Question: I'm new to data scinece and I need any help, please.
I need to put labels from column (integers) on to the graphed line on the plot at certain x points, like x=20, then, x=50, then x=80 or at least every 20-30 steps. I am using geam_text, but it puts the labels on every point that it draws, and I need only on some certain points, so it is readable.
the code is:
'''
ggp<-cut_offs %>%
ggplot(mapping=aes(x=IL6, y=RhoTSHT3_in_less))+
geom_line(color="blue")+
geom_point(col=ifelse(cut_offs$pvalTSHT3_in_less<0.05, "red", "black"))+
ylim(0.1,0.7)+
geom_text(aes(label=n_more))
'''
So, I guess I need to change my last line of code to something like this:
'geom_text(aes(label=ifelse(x in labels, cut_offs$n_more, "")))'
where labels is a list with point where I wanna put labels.
currently, my graph looks like this, which is unreadable:

I tried this
'geom_text(aes(label=ifelse(x in labels, cut_offs$n_more, "")))'
and of course it's not working, how do I write it in R?
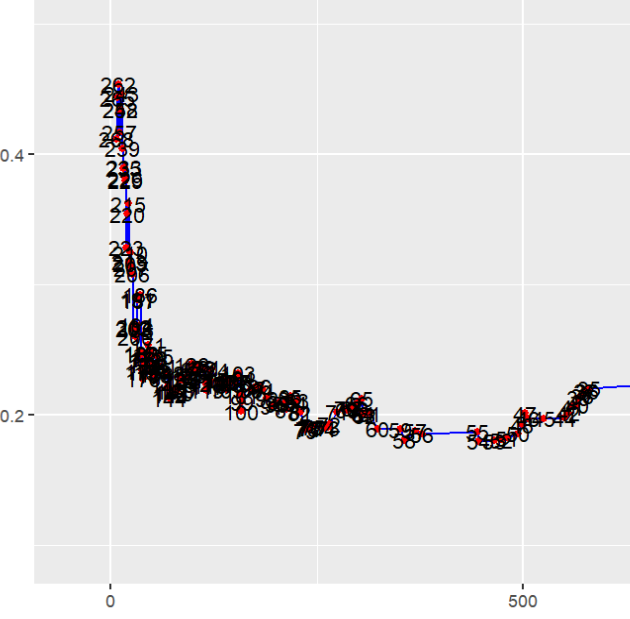
Answer: We don't have your actual data to demonstrate an answer, but I have constructed a very similar set with the same names, range and approximate shape as your own (see footnote).
Using this, we see that your code produces much the same set of problems:
'''
library(tidyverse)
cut_offs %>%
ggplot(aes(IL6, RhoTSHT3_in_less)) +
geom_line(color = "blue")+
geom_point(col = ifelse(cut_offs$pvalTSHT3_in_less < 0.05, "red", "black"))+
ylim(0.1, 0.7) +
geom_text(aes(label = n_more))
'''
<URL>
To label, say, only every 25th measurement along the x axis, we can do:
'''
cut_offs %>%
ggplot(aes(IL6, RhoTSHT3_in_less)) +
geom_line(color = "blue")+
geom_point(col = ifelse(cut_offs$pvalTSHT3_in_less < 0.05, "red", "black"))+
ylim(0.1, 0.7) +
geom_text(data = . %>% filter(row_number() %% 25 == 1), aes(label = n_more),
nudge_y = 0.05)
'''
##
'''
set.seed(1)
cut_offs <- data.frame(IL6 = seq(0, 500, len = 251),
RhoTSHT3_in_less = c(seq(0.45, 0.22, len = 20) +
rnorm(20, 0, 0.02),
runif(231, .2, .25)),
n_more = sample(300, 251),
pvalTSHT3_in_less = runif(251, 0, 0.2))
'''